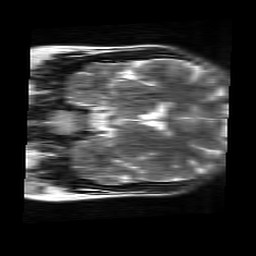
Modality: T2w
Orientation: coronal
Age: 21
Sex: female
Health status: healthy
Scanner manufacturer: siemens
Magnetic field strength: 3 T
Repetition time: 4.01 s
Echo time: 0.116 s